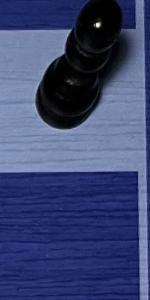
Label: Empty